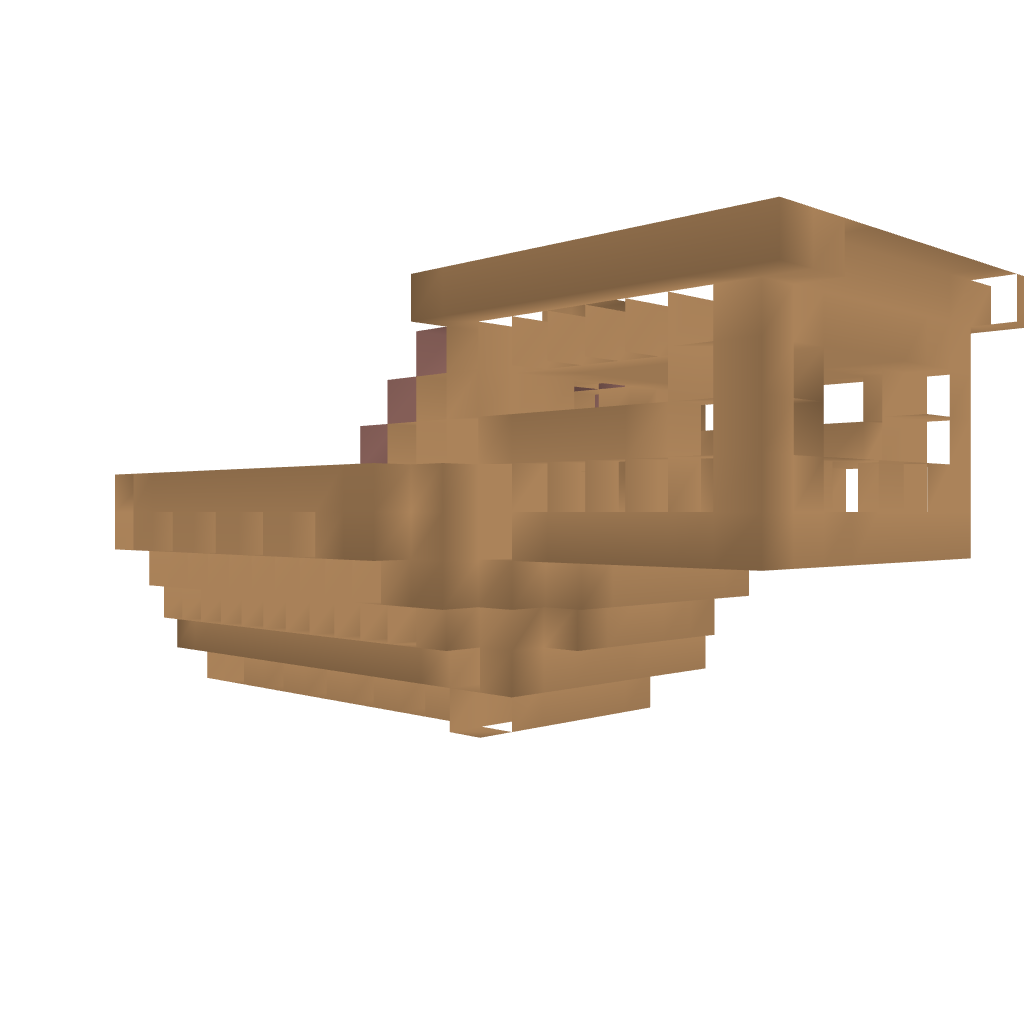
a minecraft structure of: Pirate Boat wooden 10 blocks high